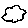
Label: cloud